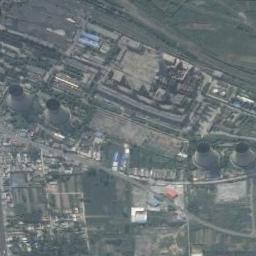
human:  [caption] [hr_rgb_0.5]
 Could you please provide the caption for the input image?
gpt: There is a row of white buildings next to the thermal power station .

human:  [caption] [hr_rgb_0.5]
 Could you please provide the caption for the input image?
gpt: The thermal power station is next to some buildings and trees .

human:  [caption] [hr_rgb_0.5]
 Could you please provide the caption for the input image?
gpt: Many buildings are near the thermal power station .

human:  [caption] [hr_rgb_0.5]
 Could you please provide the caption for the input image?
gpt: In the thermal power station, there are neatly planned plants, Equipment and good greening  There are four cooling towers .

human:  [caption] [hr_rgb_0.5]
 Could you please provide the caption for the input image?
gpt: There are many buildings and some green meadows on the thermal power station .